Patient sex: M
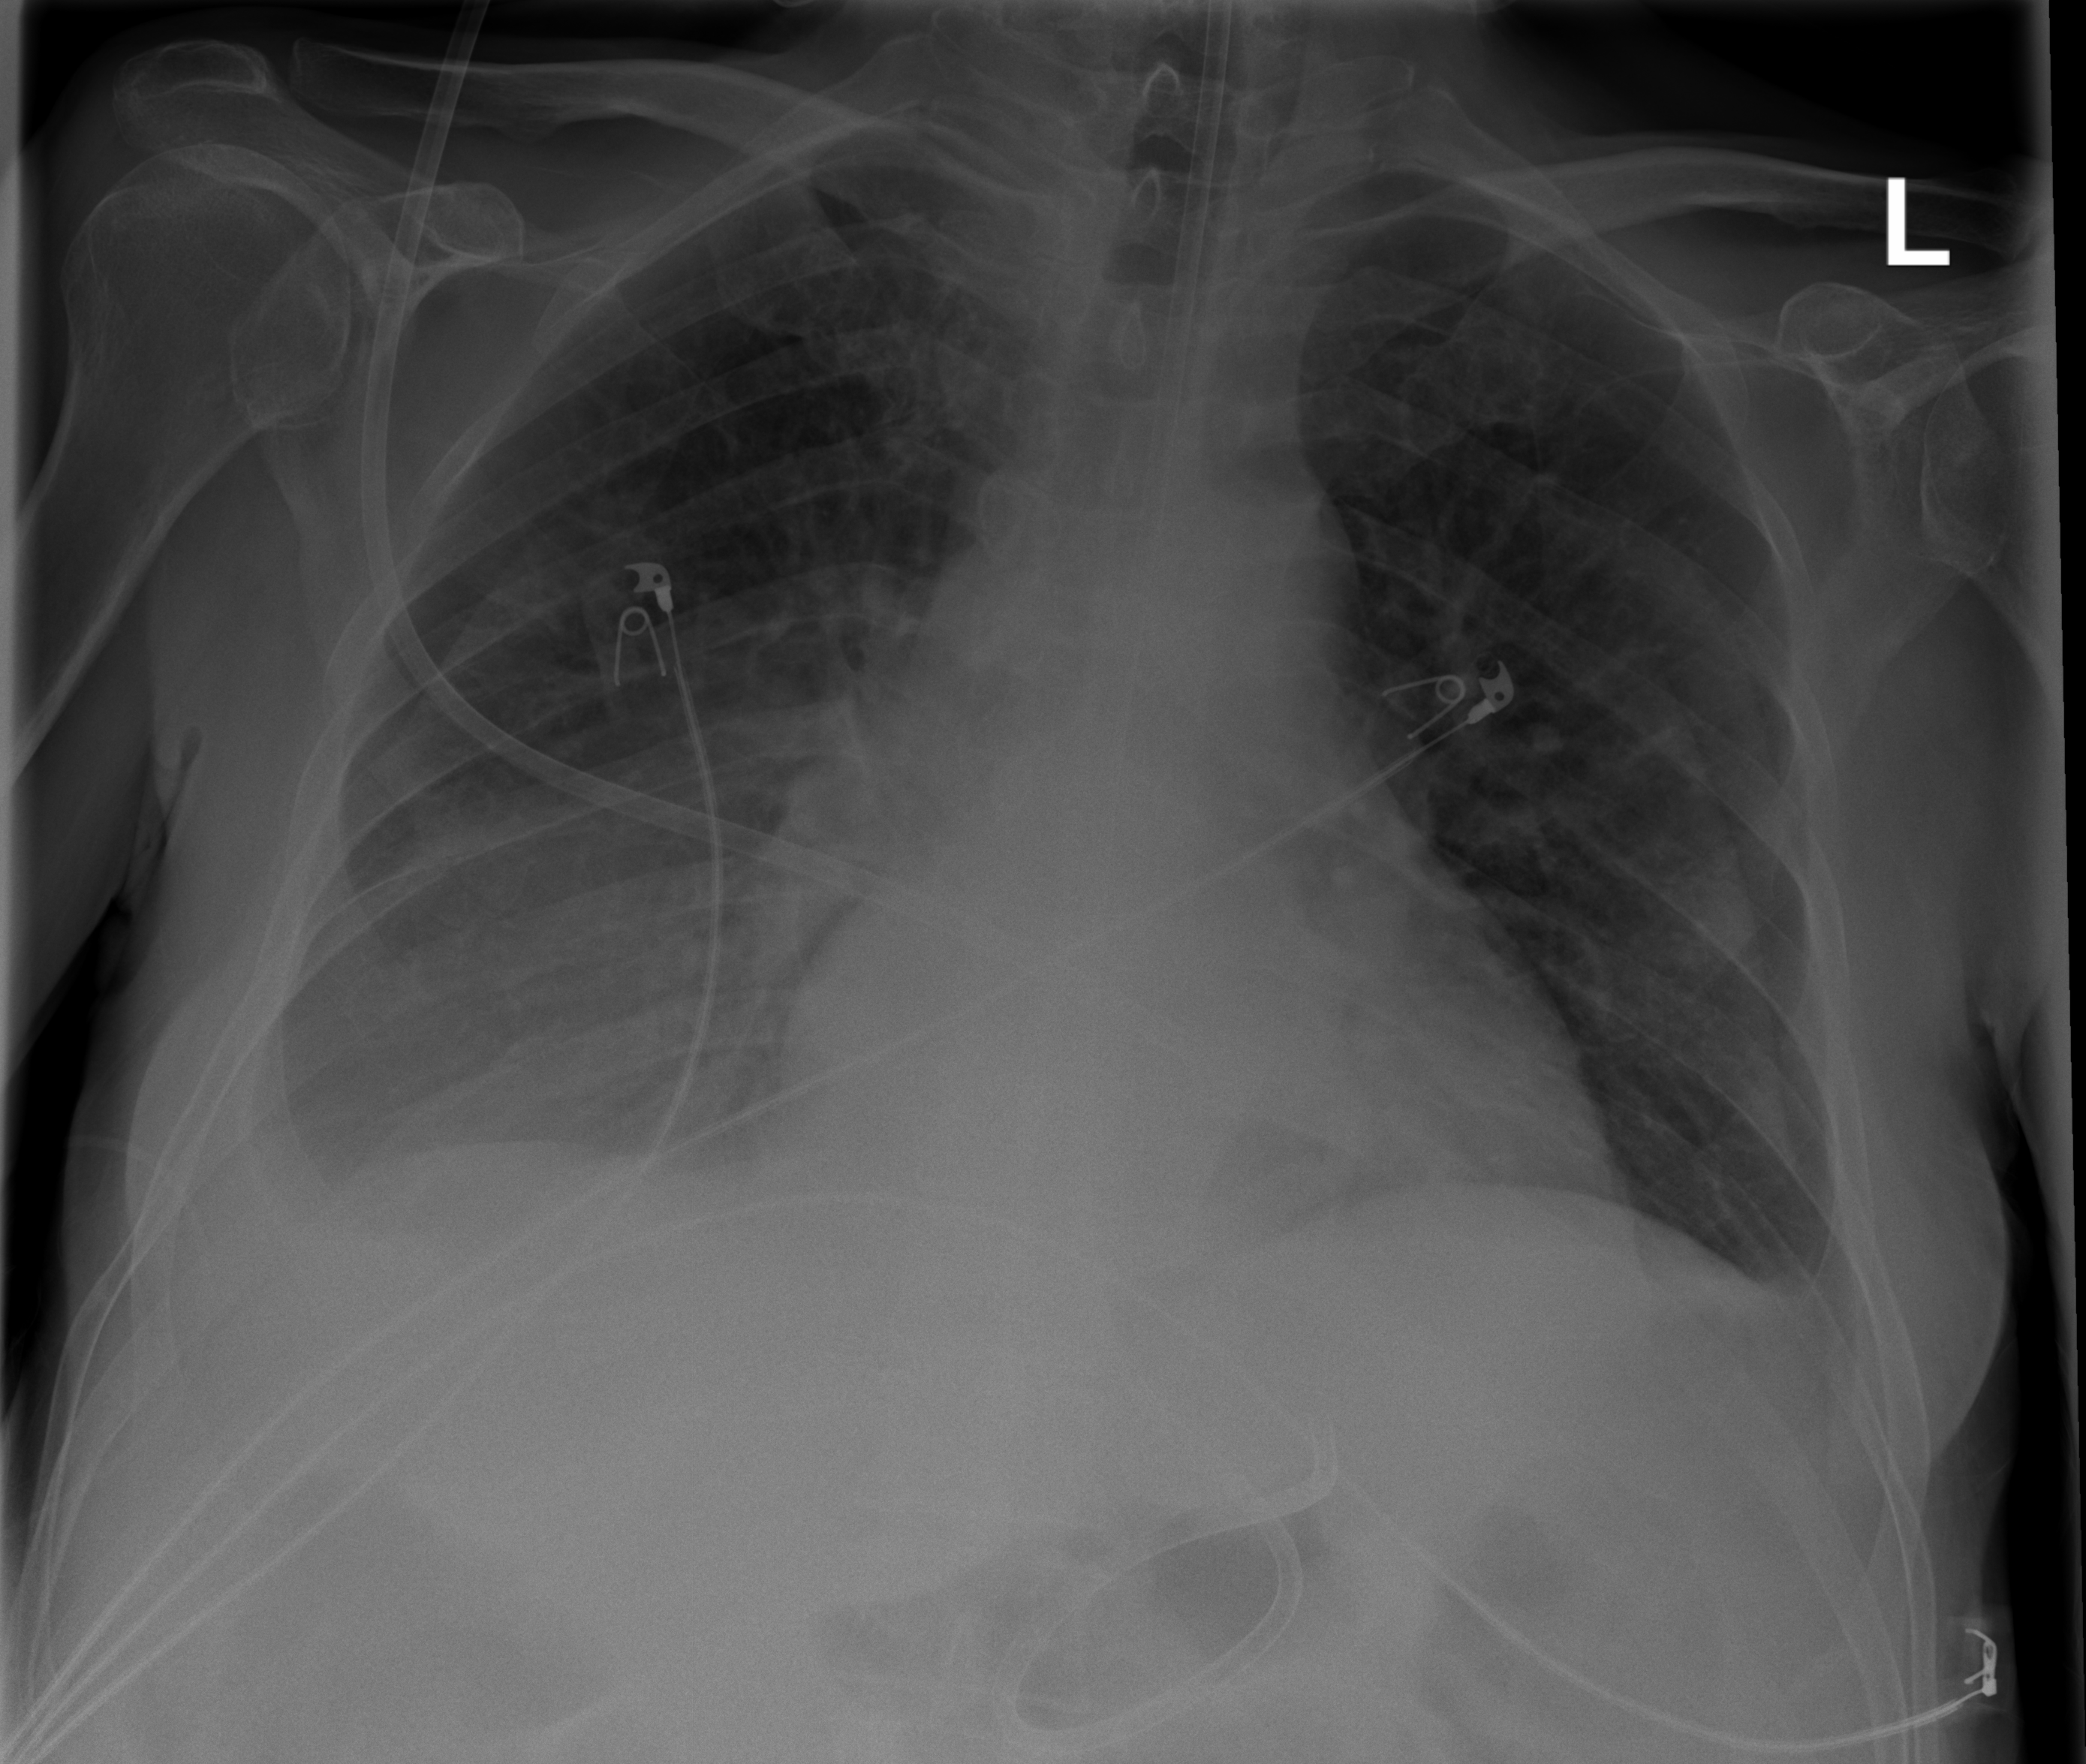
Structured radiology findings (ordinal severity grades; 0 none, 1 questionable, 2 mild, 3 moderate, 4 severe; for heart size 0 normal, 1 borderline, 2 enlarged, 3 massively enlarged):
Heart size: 2
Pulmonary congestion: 1
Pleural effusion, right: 2
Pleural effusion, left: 0
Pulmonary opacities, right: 0
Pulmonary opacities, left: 0
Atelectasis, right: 2
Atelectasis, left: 2